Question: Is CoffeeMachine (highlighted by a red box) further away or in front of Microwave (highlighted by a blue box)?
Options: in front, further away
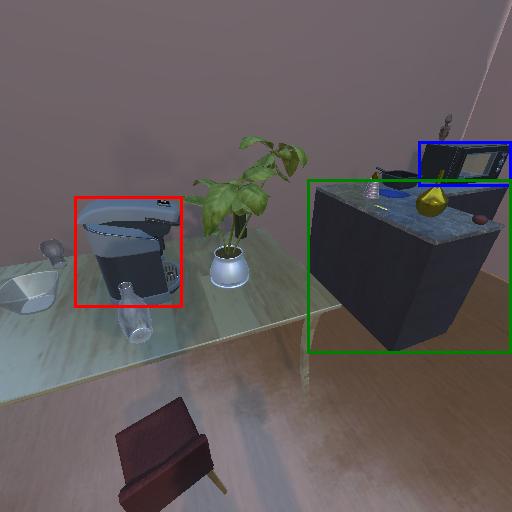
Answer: in front